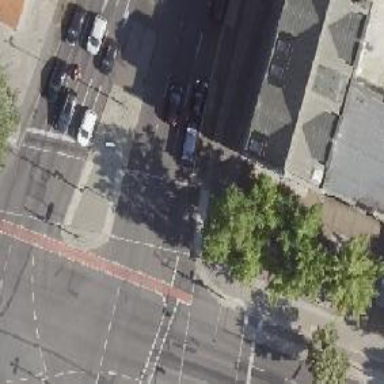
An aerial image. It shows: Secondary road with asphalt surface. There is cycle track on the right side of the road.